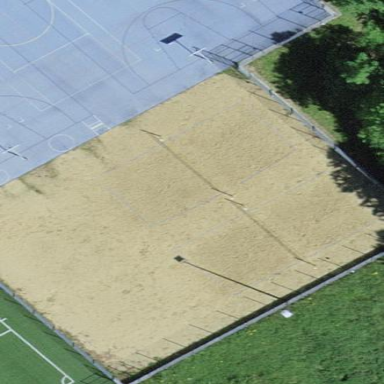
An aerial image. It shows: Beach volleyball pitch for leisure activities.